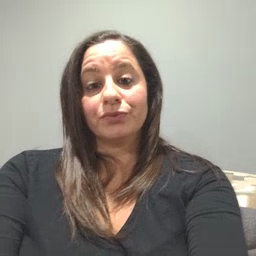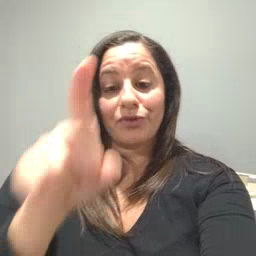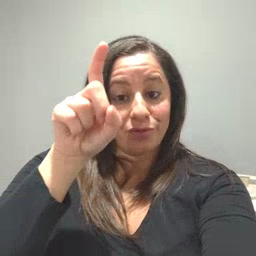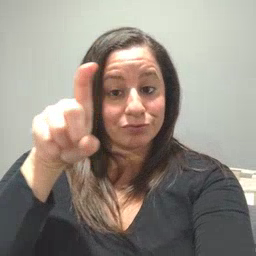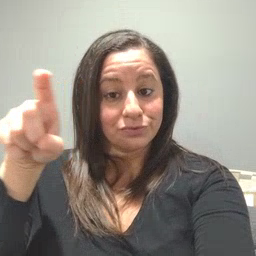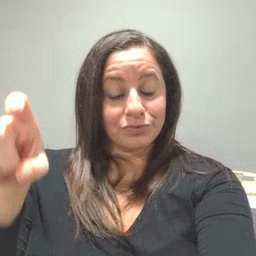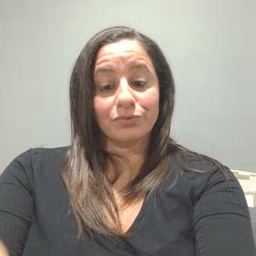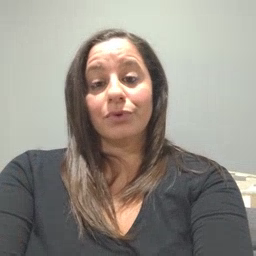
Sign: closet